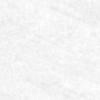
Label: change